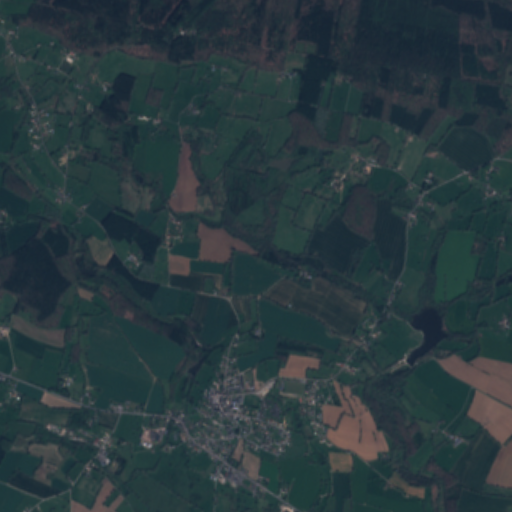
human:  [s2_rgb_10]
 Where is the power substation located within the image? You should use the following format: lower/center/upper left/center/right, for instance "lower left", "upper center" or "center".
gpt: The power substation is located in the lower center of the image.
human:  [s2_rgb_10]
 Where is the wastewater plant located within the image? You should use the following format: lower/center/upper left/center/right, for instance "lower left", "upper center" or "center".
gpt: The wastewater plant is located in the lower left of the image.
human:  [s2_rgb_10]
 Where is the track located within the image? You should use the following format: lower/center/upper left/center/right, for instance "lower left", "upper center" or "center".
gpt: There is no track in the image.